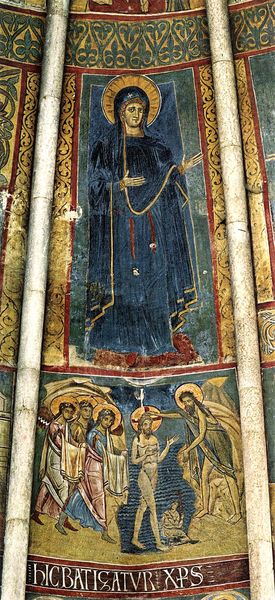
Titel: Baptisterium in Parma
Standort: Parma, Baptisterium (EU - I - Emilia-Romagna)
Schlagwörter: akt, blau, nackt, umhang, wasser, grün, frau, säule, gürtel, rot, muster, ornament, falten, johannes, taube, täufer, hände, gewand, gold, mantel, decke, gewänder, engel, schrift, italien, kuppel, wandgemälde, gewölbe, rippen, text, heiligenschein, nimbus, christus, jesus, religiös, heilige, deckengemälde, fresko, heilig, taufe, maria, biblisch, petrus, auferstehung, geist, baptisterium, deckenmalerei, johannes der täufer, taufen, nimben, muttergottes, heilkigenschein